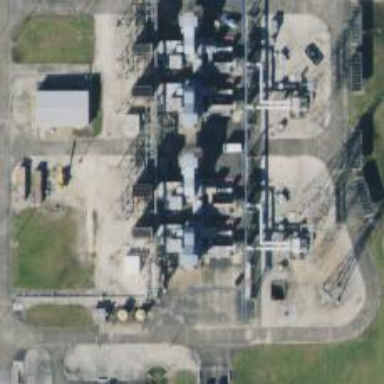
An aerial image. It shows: Gas turbine generator is in use.